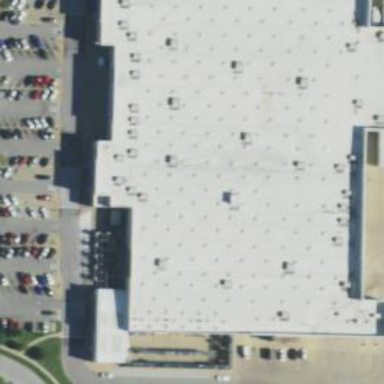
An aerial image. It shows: Department store building.